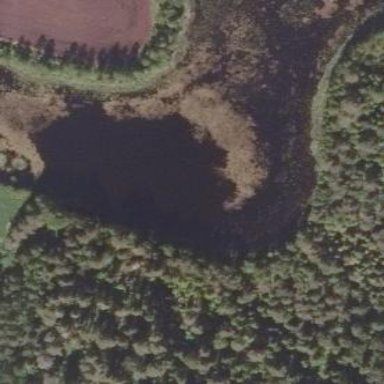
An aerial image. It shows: Peaceful pond surrounded by nature.